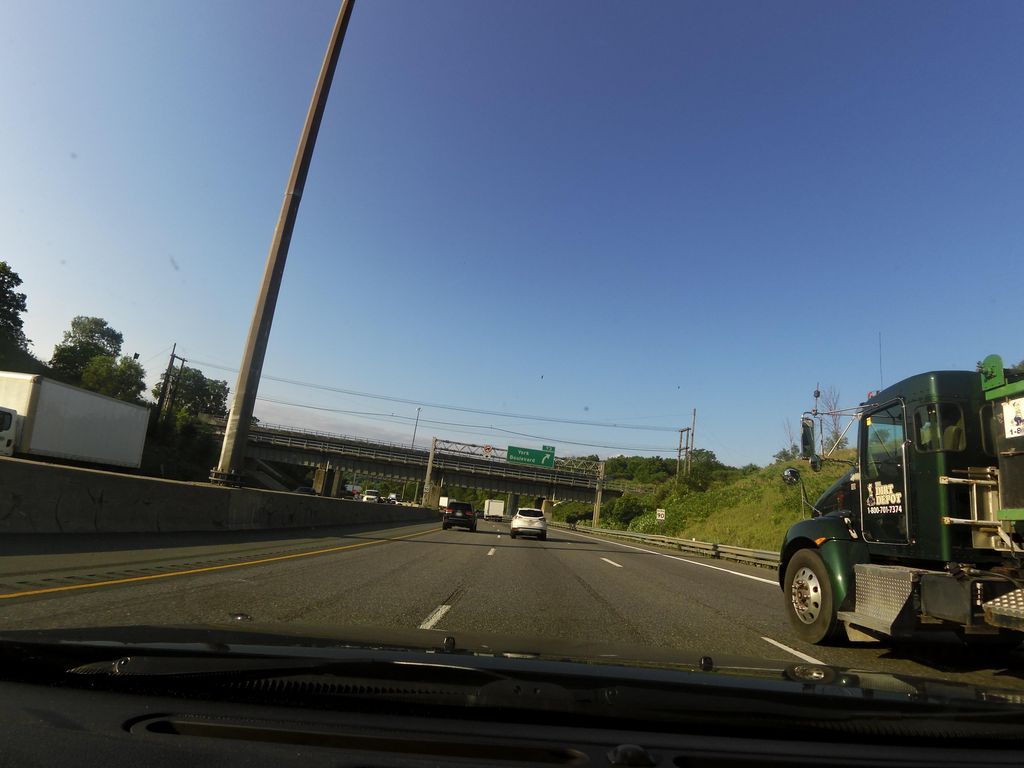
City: hamilton